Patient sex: M
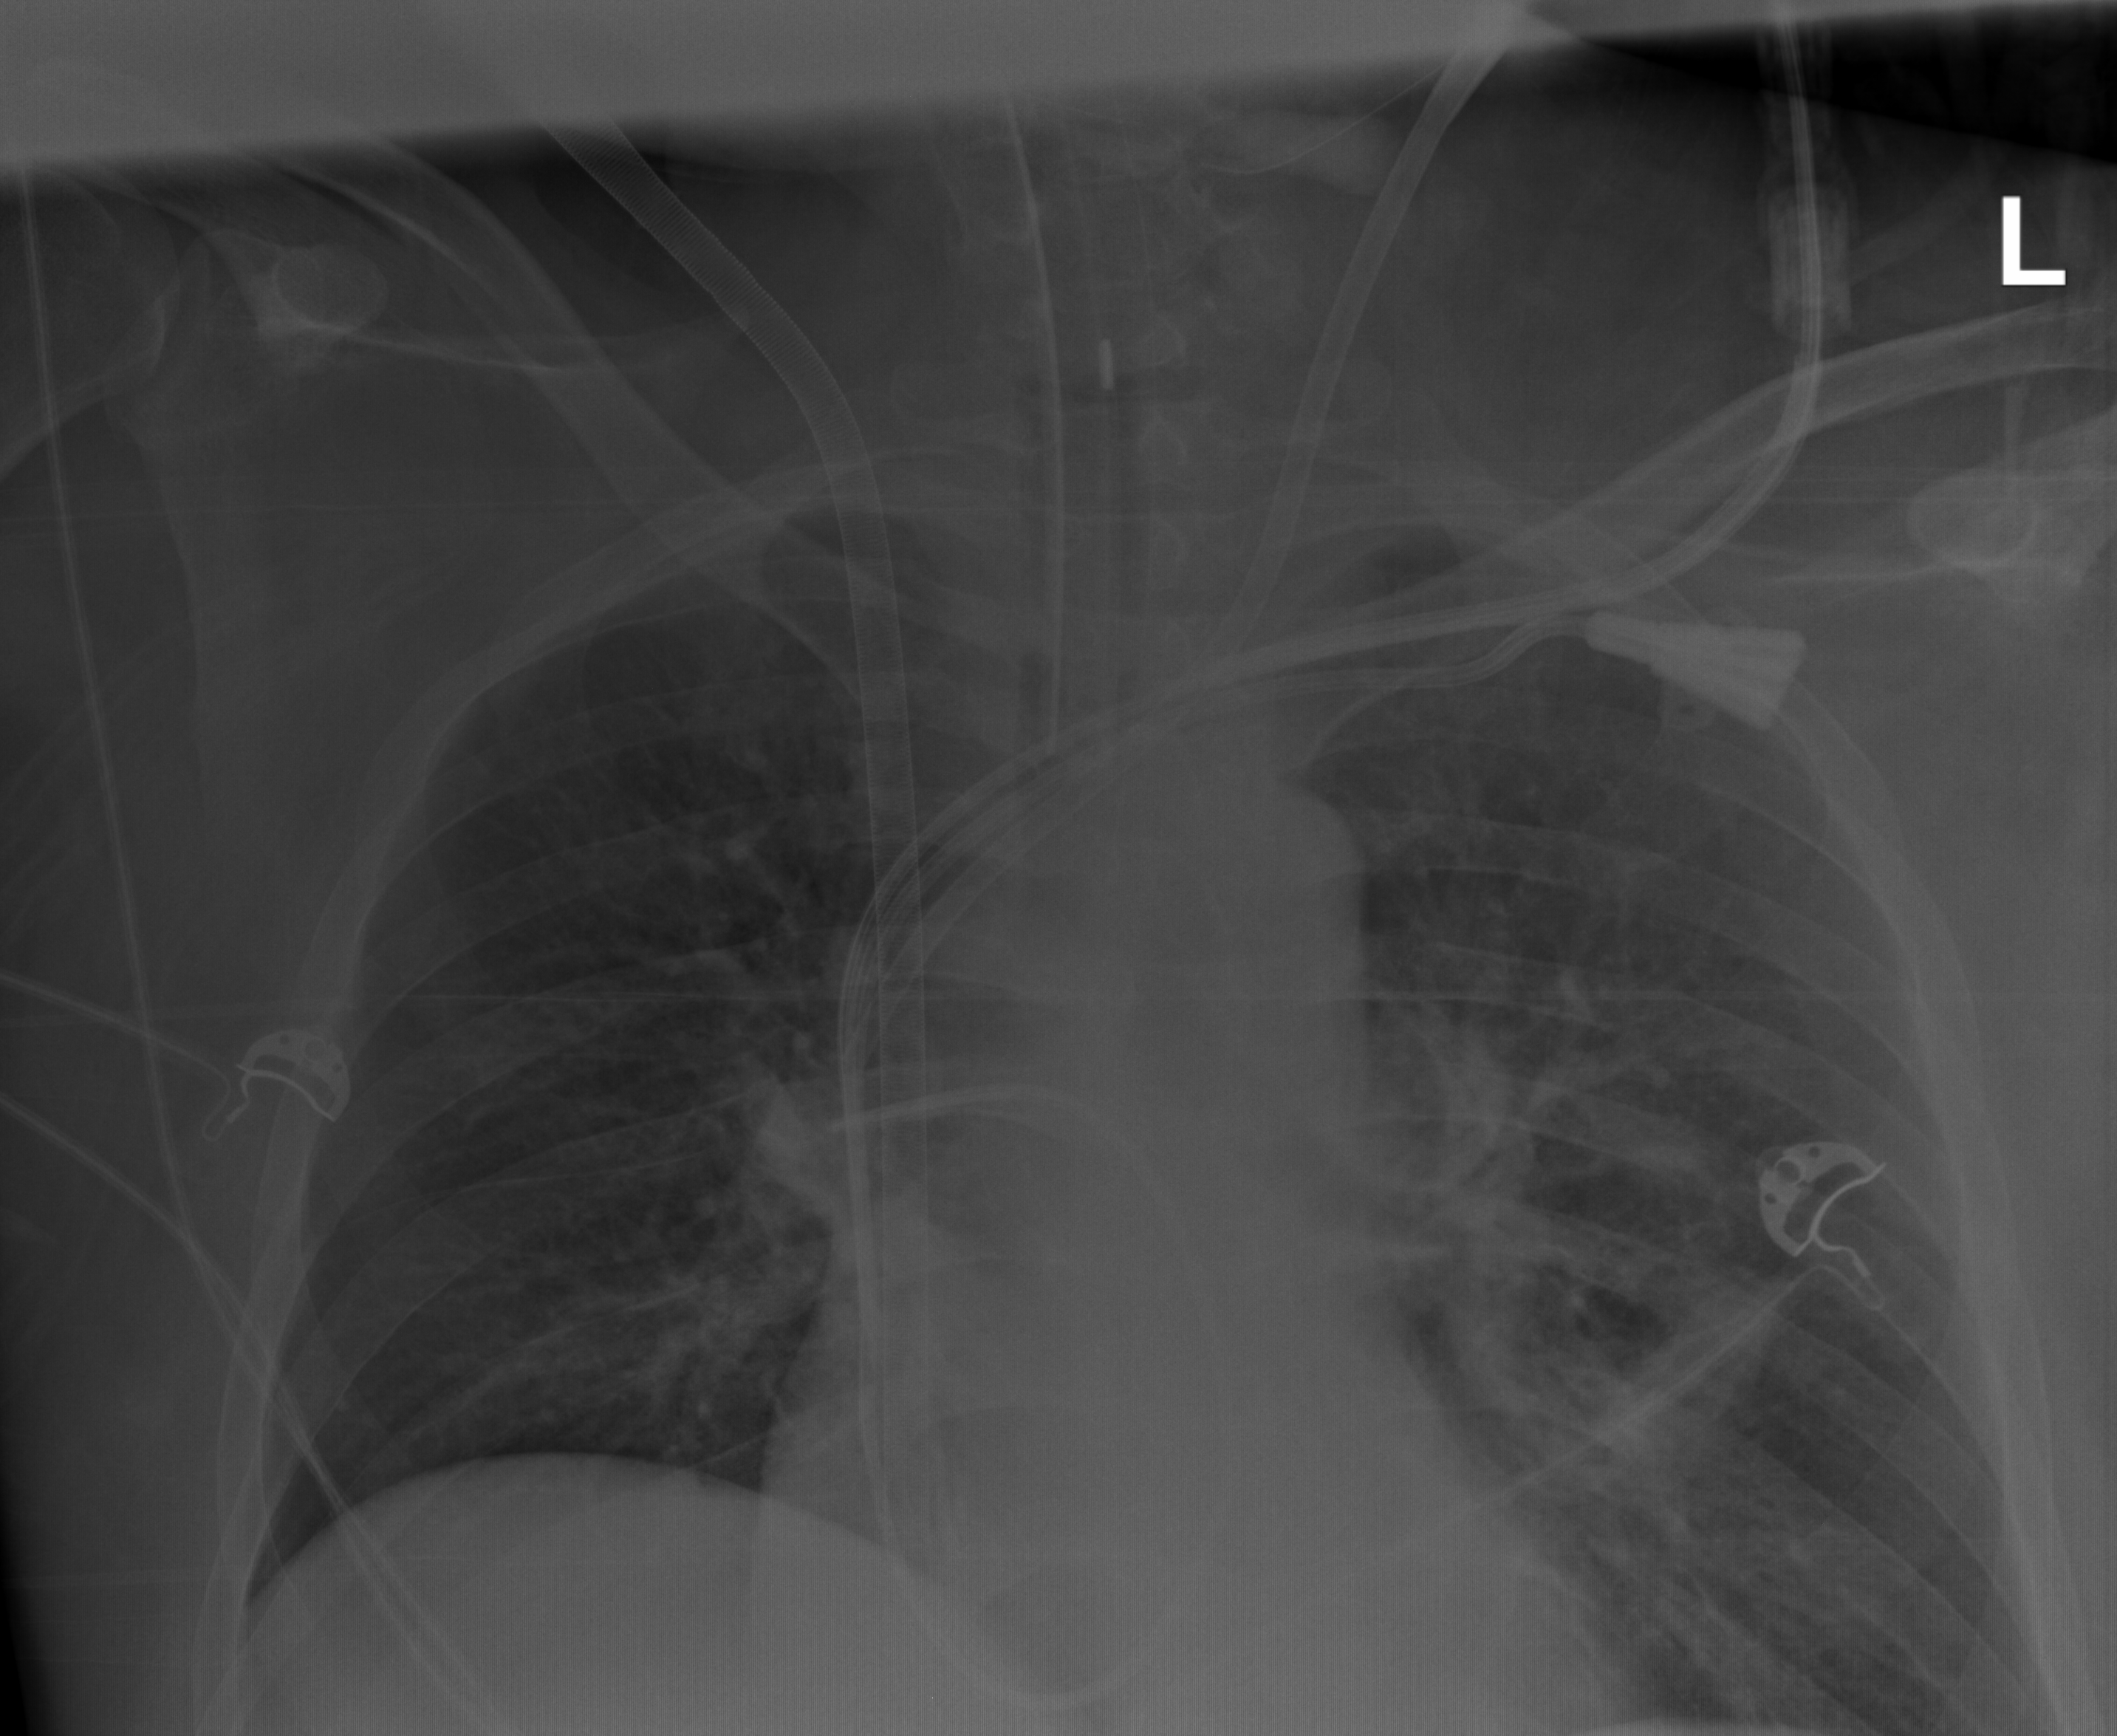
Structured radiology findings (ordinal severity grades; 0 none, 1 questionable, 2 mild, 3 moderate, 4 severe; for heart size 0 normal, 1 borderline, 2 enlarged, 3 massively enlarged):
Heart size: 2
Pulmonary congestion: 2
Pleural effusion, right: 0
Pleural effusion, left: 0
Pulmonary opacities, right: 0
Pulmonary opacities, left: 3
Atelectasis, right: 0
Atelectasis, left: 2